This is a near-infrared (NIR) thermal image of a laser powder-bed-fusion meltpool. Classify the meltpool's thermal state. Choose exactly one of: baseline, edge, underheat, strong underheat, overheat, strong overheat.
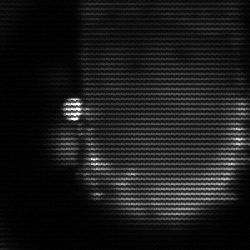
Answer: baseline